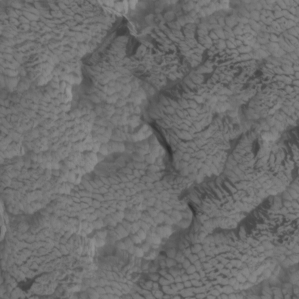
Label: non_frost